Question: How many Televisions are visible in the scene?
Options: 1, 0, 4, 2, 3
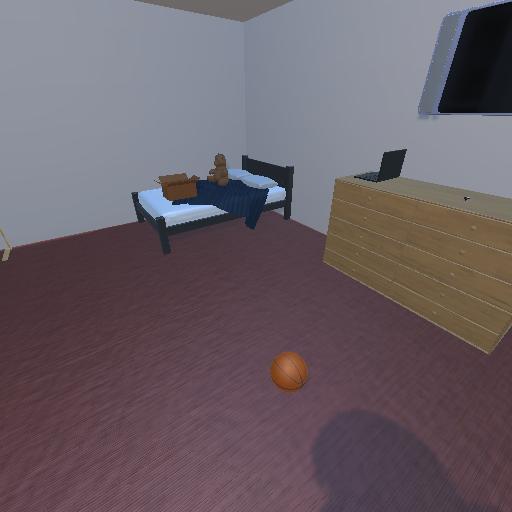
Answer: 1